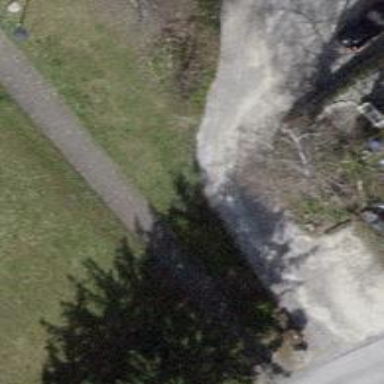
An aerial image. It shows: Cycleway with pebblestone surface.